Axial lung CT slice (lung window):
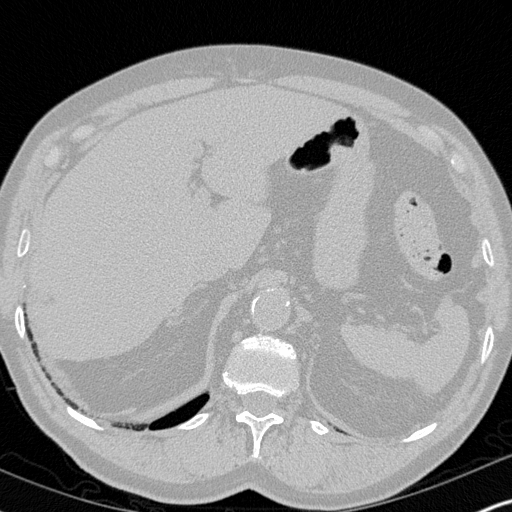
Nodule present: no